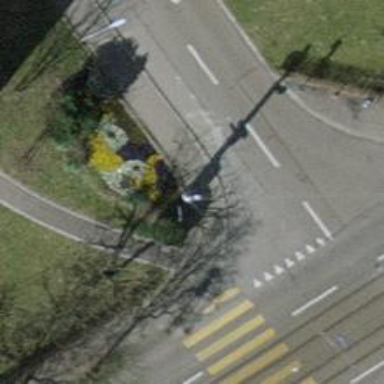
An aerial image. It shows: Kerb serving as barrier.